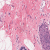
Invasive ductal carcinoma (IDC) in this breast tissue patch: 0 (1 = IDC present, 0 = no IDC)